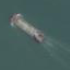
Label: Sand_carrier